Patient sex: M
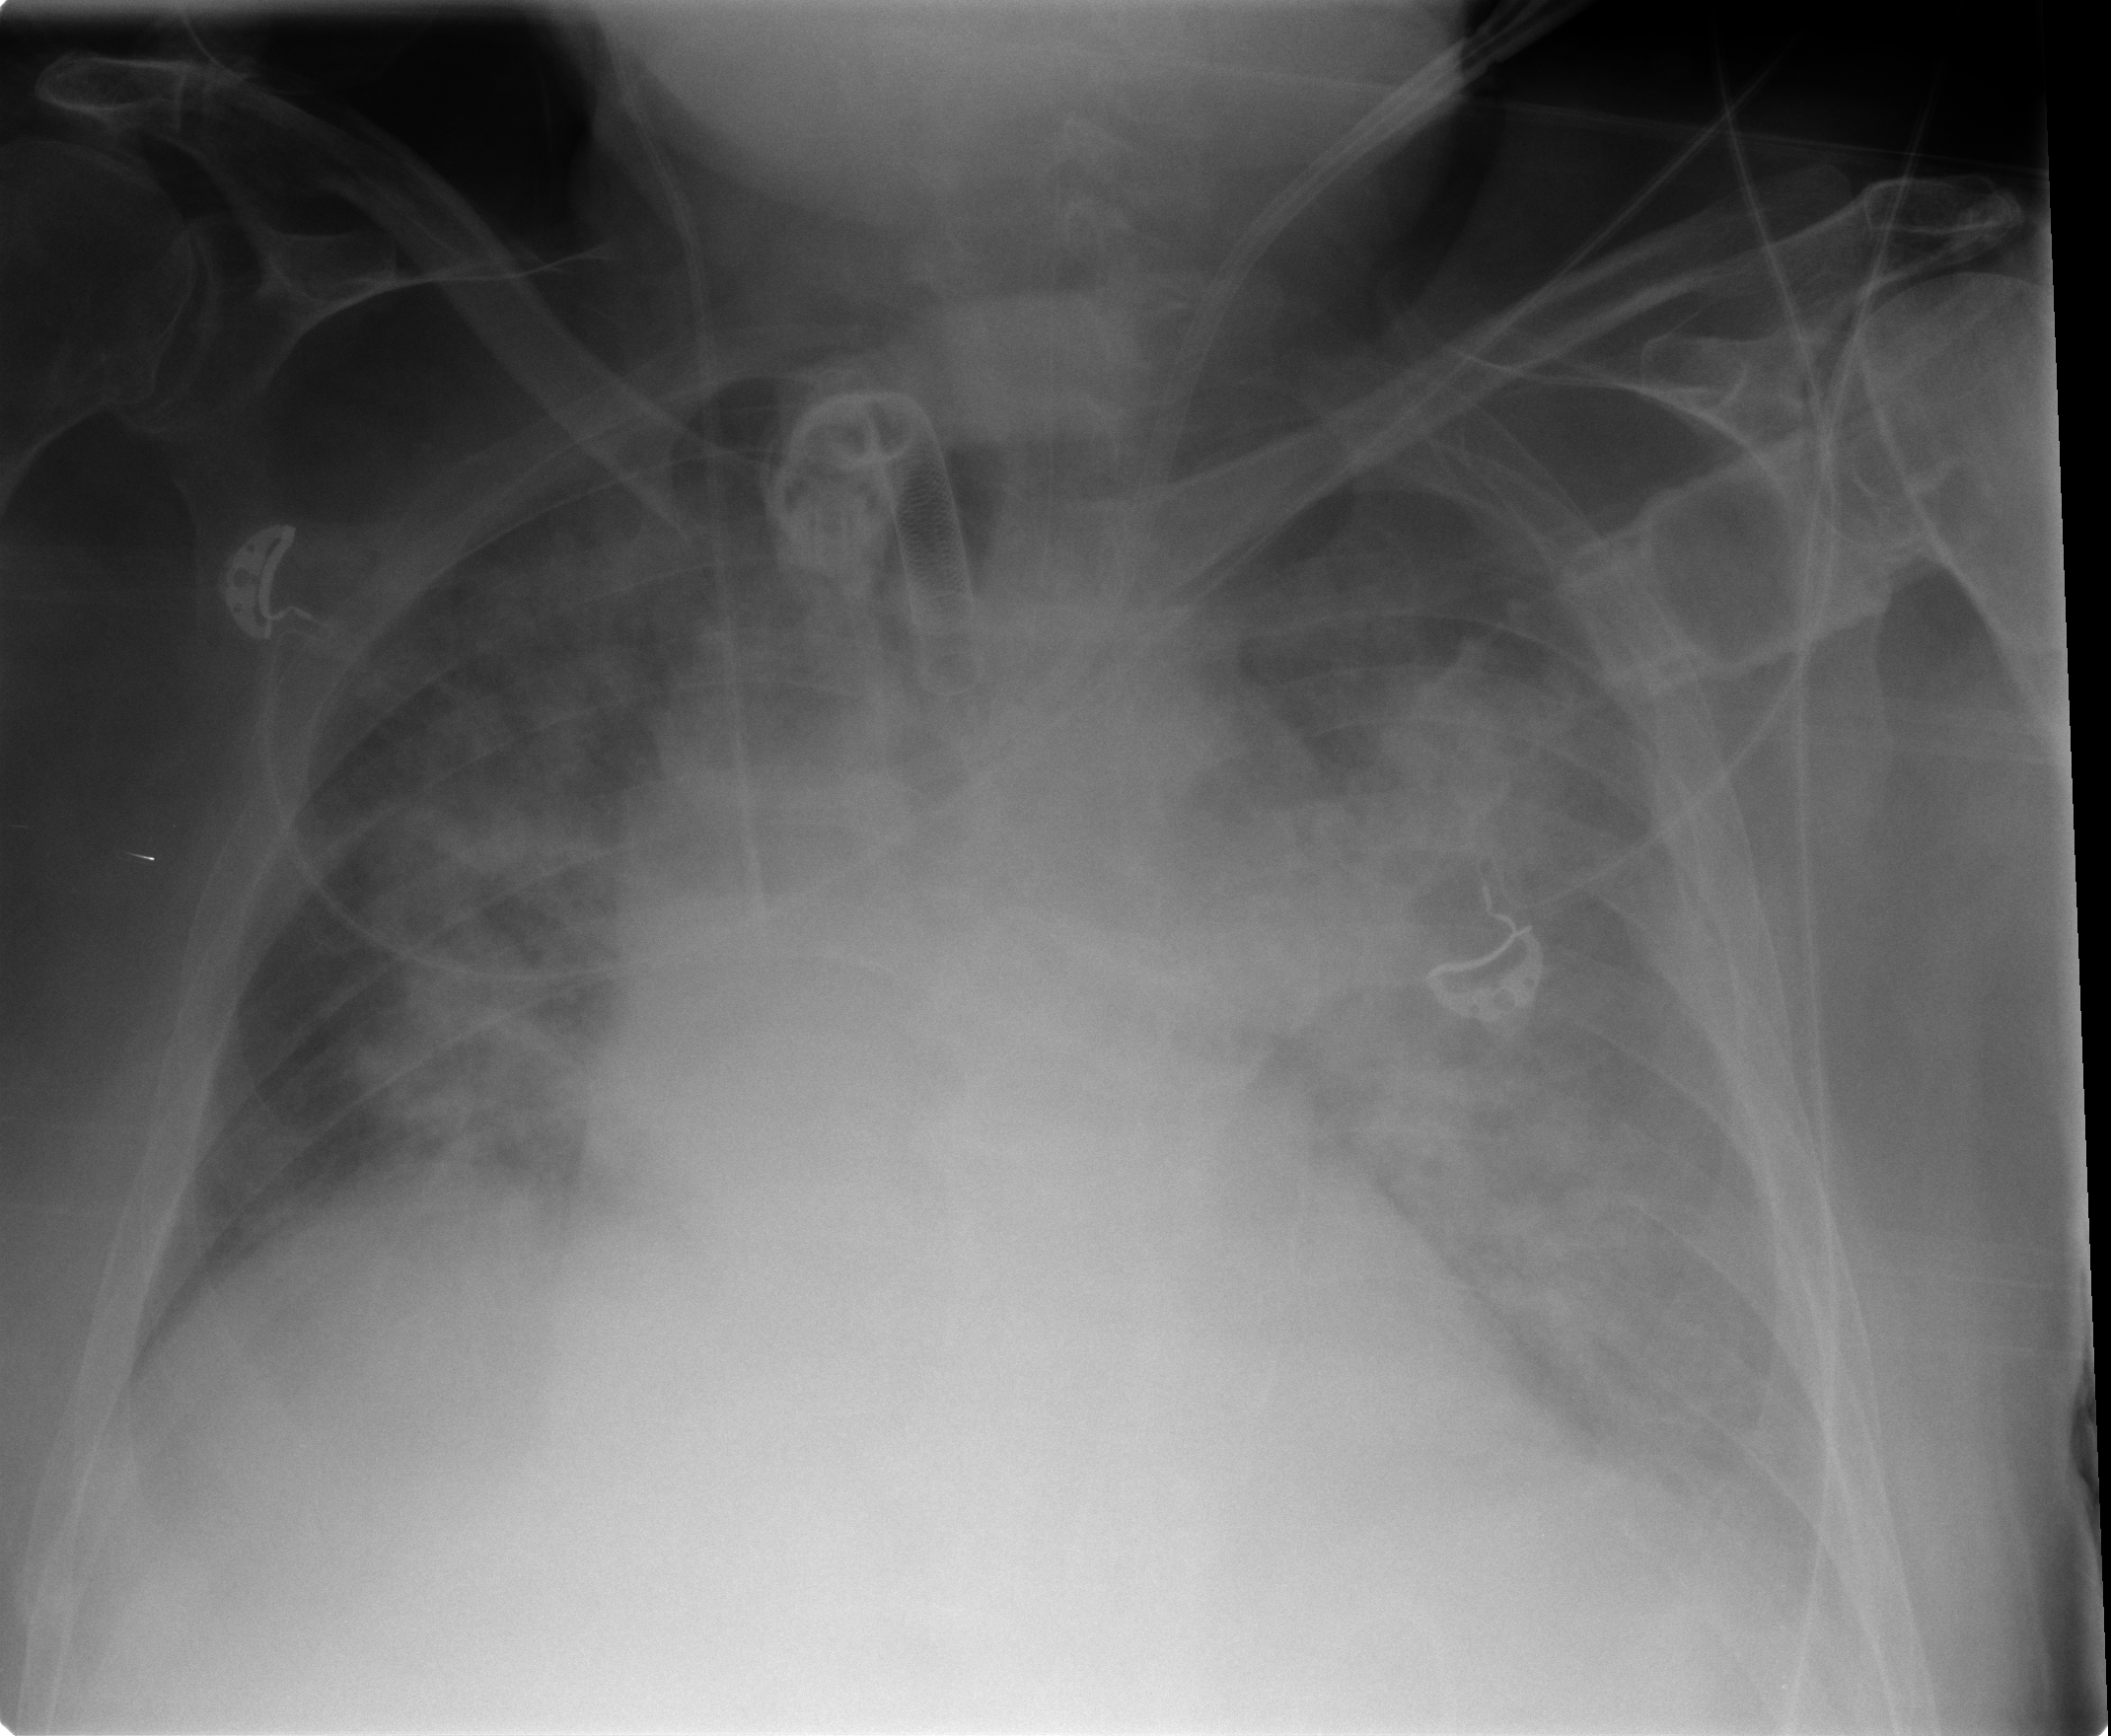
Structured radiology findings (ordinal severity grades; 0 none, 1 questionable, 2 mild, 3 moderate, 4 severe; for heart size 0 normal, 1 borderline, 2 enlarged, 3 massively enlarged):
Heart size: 3
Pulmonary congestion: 3
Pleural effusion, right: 0
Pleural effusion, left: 2
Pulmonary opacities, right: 4
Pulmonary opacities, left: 4
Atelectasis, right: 2
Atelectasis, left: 2